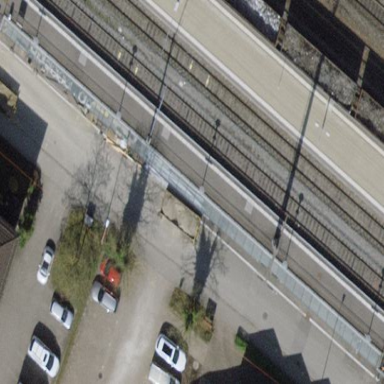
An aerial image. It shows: Building with shed for bicycle parking.